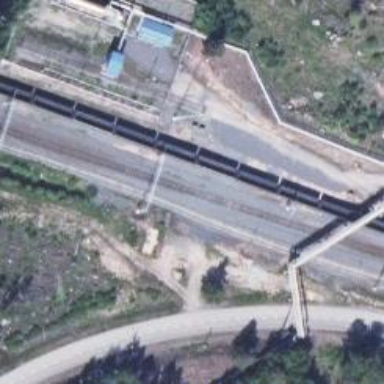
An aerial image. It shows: Rail spur service.